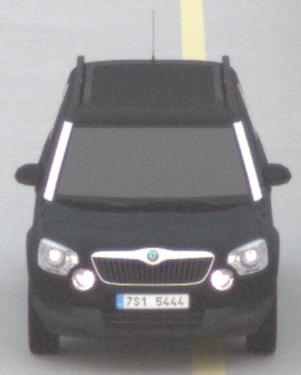
Make: Skoda
Model: Yeti 1.2 TSI
Detailed model: Yeti
Model produced from: 2009/11
Model produced until: 2011/10
Doors: 5
Color: black
Road condition: dry road
Daytime: sunrise or sunset
Contrast: low contrast